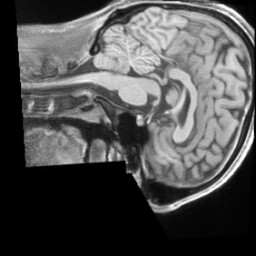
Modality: T1w
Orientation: sagittal